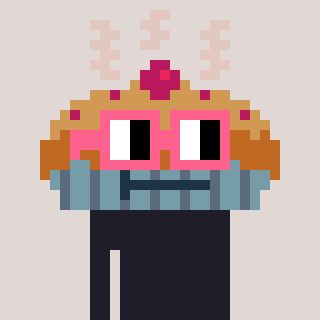
a pixel art character with square pink glasses, a pie-shaped head and a rust-colored body on a warm background